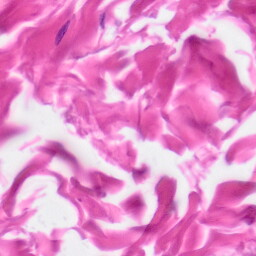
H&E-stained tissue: Skin